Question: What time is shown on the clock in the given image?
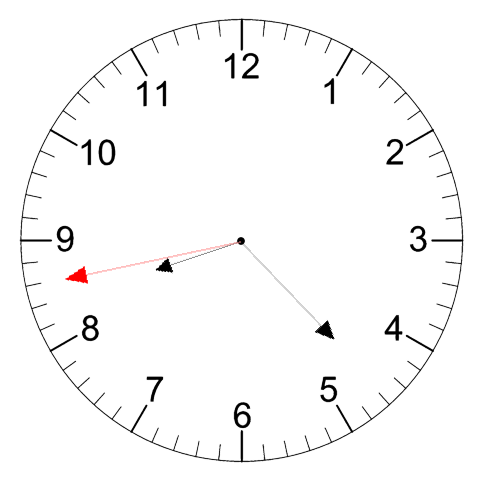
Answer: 08:22:43